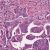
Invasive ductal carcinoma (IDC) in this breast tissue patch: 1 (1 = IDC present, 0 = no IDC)